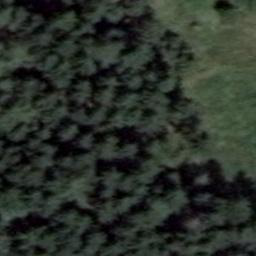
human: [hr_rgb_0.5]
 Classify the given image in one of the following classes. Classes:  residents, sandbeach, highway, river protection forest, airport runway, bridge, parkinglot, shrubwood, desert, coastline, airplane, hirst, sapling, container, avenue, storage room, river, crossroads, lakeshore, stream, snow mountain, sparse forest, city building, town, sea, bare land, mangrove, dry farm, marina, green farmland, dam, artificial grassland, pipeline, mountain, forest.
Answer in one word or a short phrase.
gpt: forest